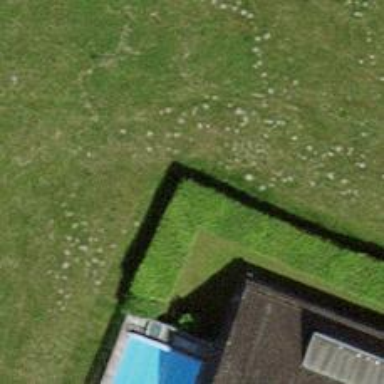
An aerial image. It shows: Hedge acting as barrier.